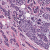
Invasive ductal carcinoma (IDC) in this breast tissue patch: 1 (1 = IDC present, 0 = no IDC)